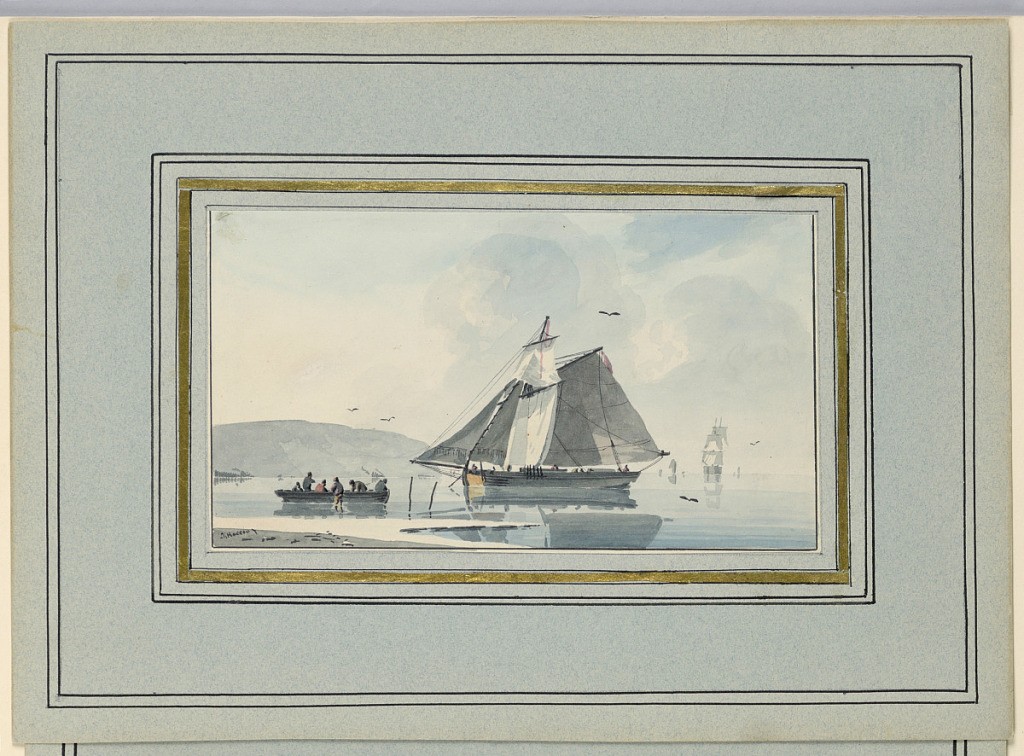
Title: A Bay with Ships
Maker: Lodewijk Gilles Haccou, Dutch, 1792 - 1830
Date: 1810–1825
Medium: Brush and watercolor on paper
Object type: Drawing
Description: Horizontal rectangle. The coast line is in the left middle plane and in the left foreground. A boat and a sailing ship are in the foreground, other ships are in the background. Five men are in the boat, another stands in front of it. Framing line, except above.